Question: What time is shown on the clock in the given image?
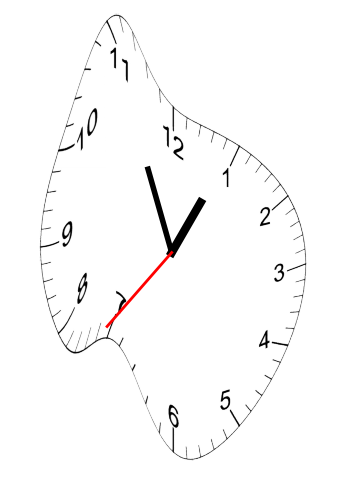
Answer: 12:55:36